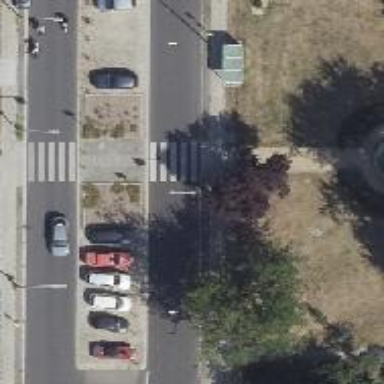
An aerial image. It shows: Uncontrolled zebra crossing on compacted footway.